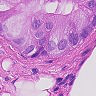
Metastatic tissue present: yes